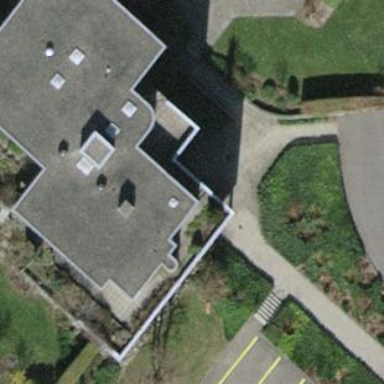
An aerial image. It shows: Building with flat roof.